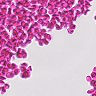
Metastatic tissue present: no